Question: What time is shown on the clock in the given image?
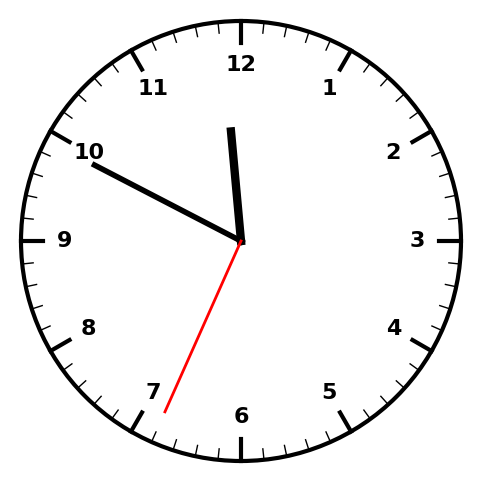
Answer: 11:49:34